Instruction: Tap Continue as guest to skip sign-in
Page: checkout
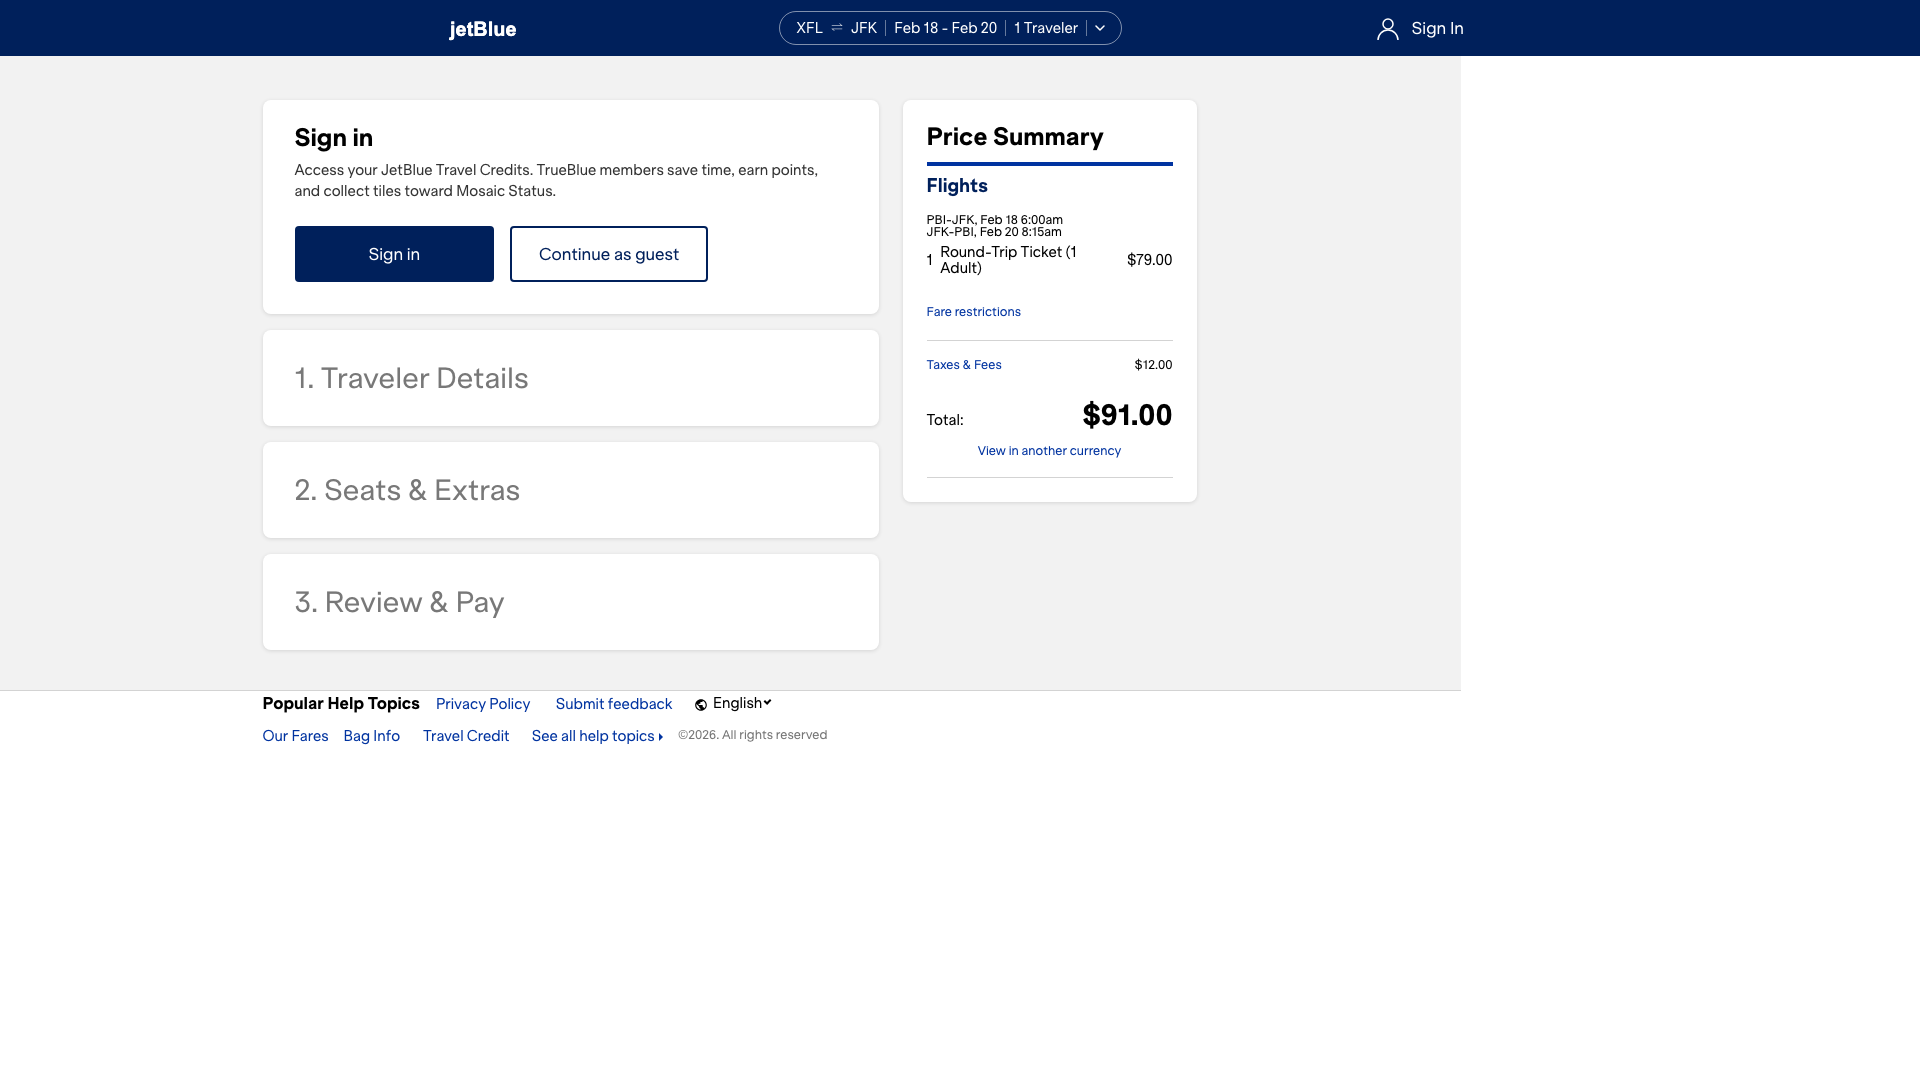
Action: click